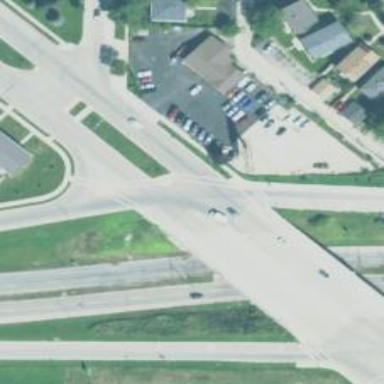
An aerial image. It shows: Primary link road with asphalt surface.